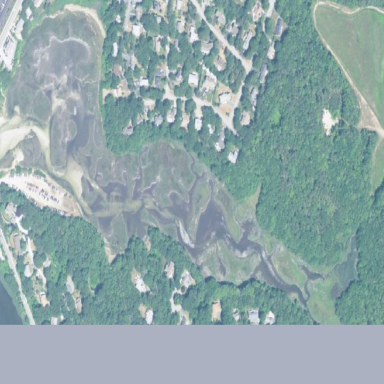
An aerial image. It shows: Saltmarsh wetland area.